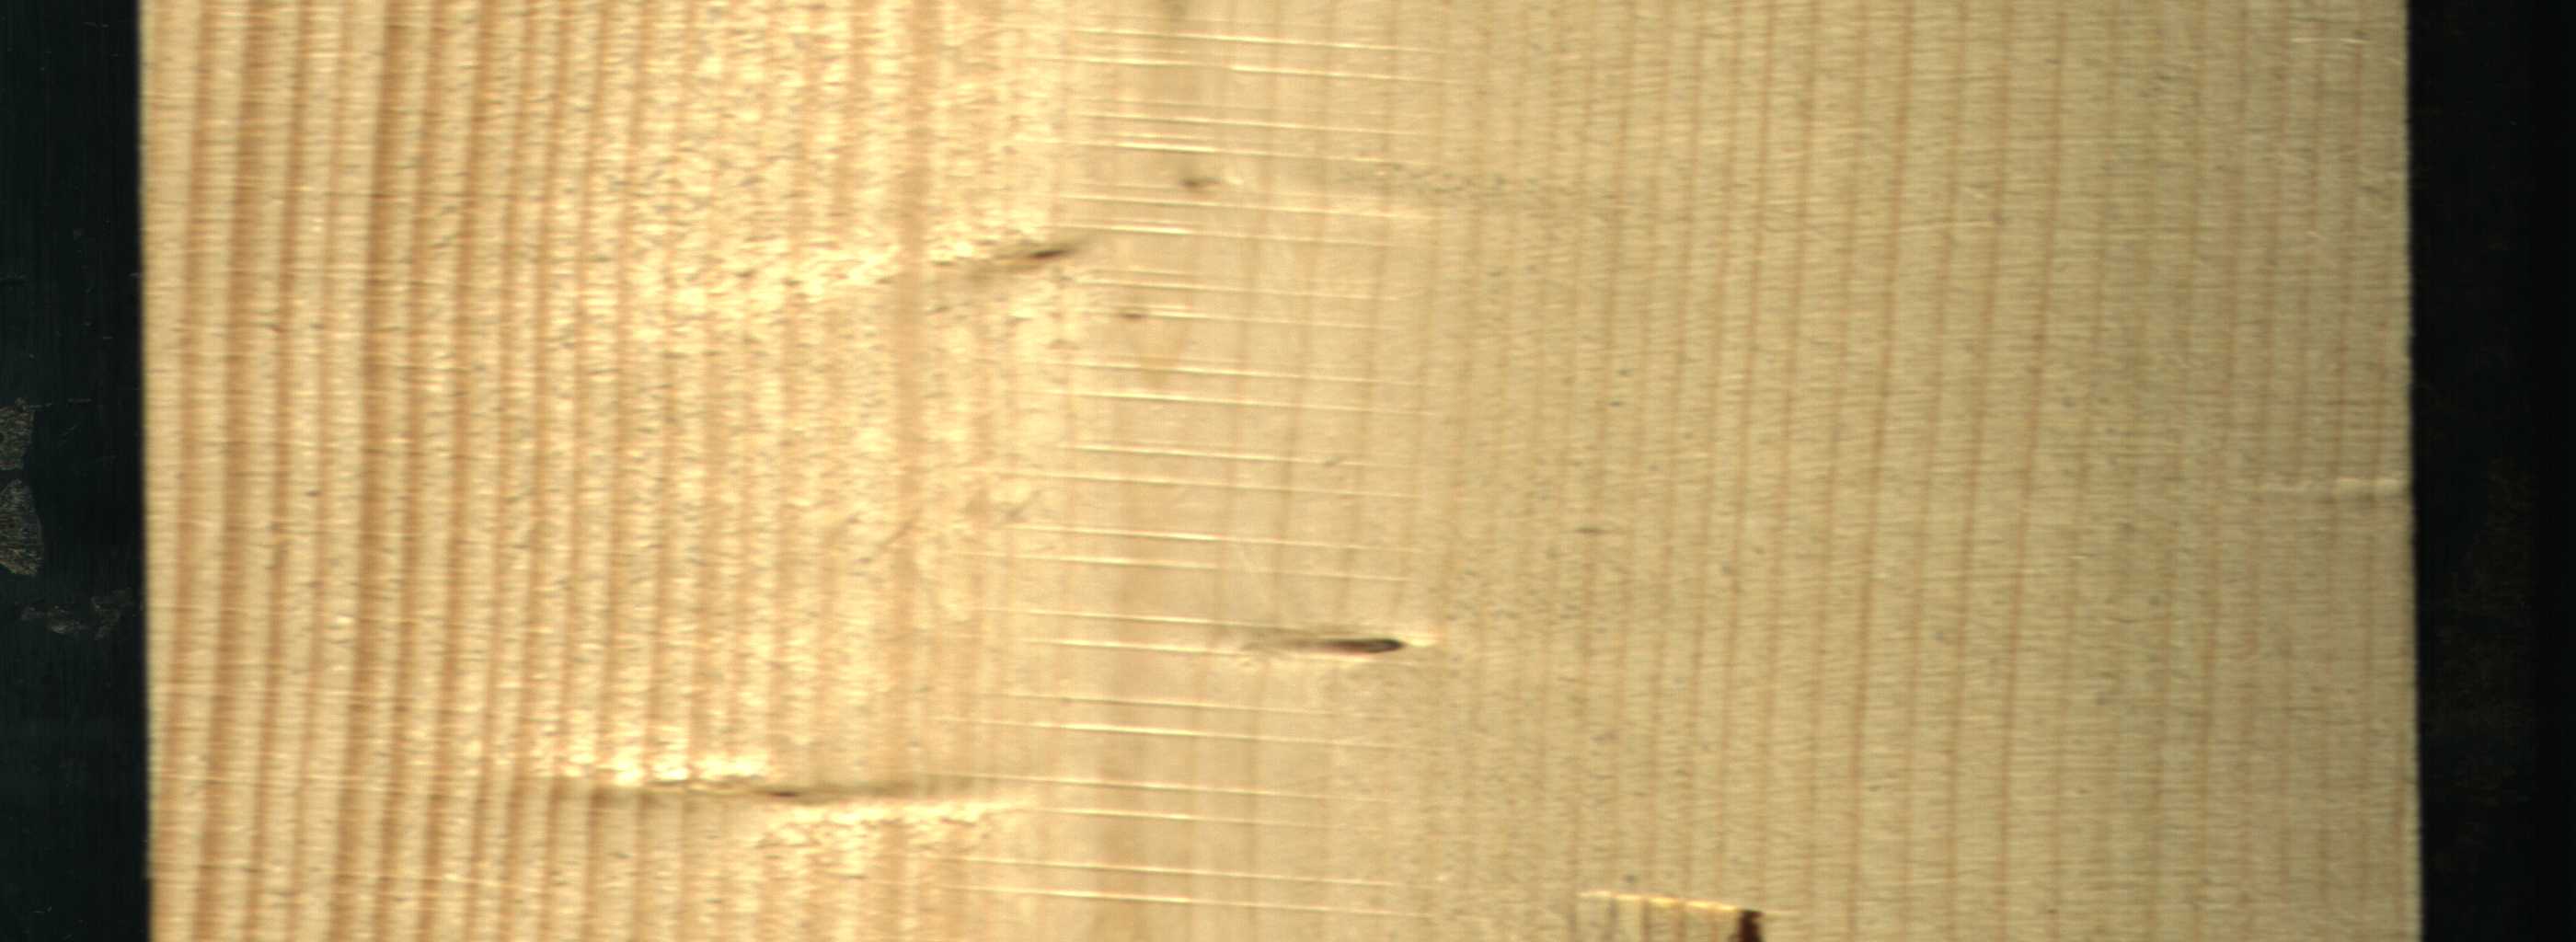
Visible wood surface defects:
resin
Live_Knot